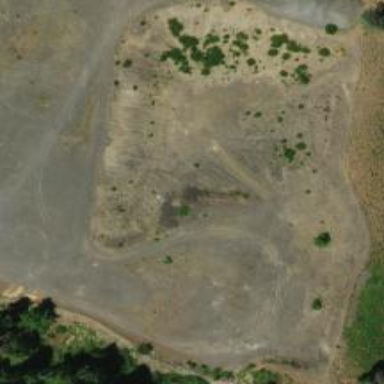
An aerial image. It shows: Quarry area rich in gravel resources.